Question: I am using a UIpicker with three components. I want if I select a row in first component on the basis of selected component it shows the value of the corresponding data in second component.
i used array for first component value like .now i want if user selected UK in first component then i want to load UKsize1=[NSArray arrayWithObjects:@"1",@"2",@"3",@"4",@"5", nil]; in second component , if user selected US in first component then i want 'EUsize2=[NSArray arrayWithObjects:@"11",@"22",@"33",@"44",@"55", nil];' load in second component. same like for EU value then i want to load 'USsize3=[NSArray arrayWithObjects:@"111",@"222",@"333",@"444",@"555", nil];'. i want second component value changed based on the first component , third component value is fixed.
this code i tried but i am not getting exact value.
'''
- (id)init
{
if (self = [super init]) {
notesToDisplayForKey = [NSArray arrayWithObjects: @"UK", @"US", @"EU", nil];
scaleNames = [NSArray arrayWithObjects: @"11", @"22", @"33", @"555",@"666",@"777",nil];
scaleValue=[NSArray arrayWithObjects: @"1" ,@"2", @"3", @"4",@"5",@"6", @"7",@"8",@"9", @"10",@"11",nil];
UKsize1=[NSArray arrayWithObjects:@"1",@"2",@"3",@"4",@"5", nil];
EUsize2=[NSArray arrayWithObjects:@"11",@"22",@"33",@"44",@"55", nil];
USsize3=[NSArray arrayWithObjects:@"111",@"222",@"333",@"444",@"555", nil];
}
return self;
}
- (NSInteger)numberOfComponentsInPickerView:(UIPickerView *)pickerView
{
return 3;
}
- (NSInteger)pickerView:(UIPickerView *)pickerView numberOfRowsInComponent:(NSInteger)component
{
// Returns
switch (component) {
case 0: return [notesToDisplayForKey count];
case 1:
if([selectedKey isEqualToString:@"UK" ])
{
return [UKsize1 count];
}
else if([selectedKey isEqualToString:@"US"] )
{
return [USsize3 count];
}
else
{
return [EUsize2 count];
}
//return [scaleNames count];
case 2: return [scaleValue count];
default:break;
}
return 0;
}
- (NSString *)pickerView:(UIPickerView *)pickerView titleForRow:(NSInteger)row forComponent:(NSInteger)component
{
switch (component) {
case 0: return [notesToDisplayForKey objectAtIndex:row];
case 1:if([selectedKey isEqualToString:@"UK" ])
{
selectedScale = [scaleNames objectAtIndex:row];
return selectedScale;
}
else if([selectedKey isEqualToString:@"US"] )
{
selectedScale = [USsize3 objectAtIndex:row];
return selectedScale;
}
else
{
selectedScale = [EUsize2 objectAtIndex:row];
return selectedScale;
}
case 2: return [scaleValue objectAtIndex:row];
default:break;
}
return nil;
}
- (void)pickerView:(UIPickerView *)pickerView didSelectRow:(NSInteger)row inComponent:(NSInteger)component
{
// NSLog(@"Row %i selected in component %i", row, component);
switch (component) {
case 0:
selectedKey = [notesToDisplayForKey objectAtIndex:row];
return;
case 1:
// selectedScale = [scaleNames objectAtIndex:row];
if([selectedKey isEqualToString:@"UK" ])
{
selectedScale = [scaleNames objectAtIndex:row];
return;
}
else if([selectedKey isEqualToString:@"US"] )
{
selectedScale = [USsize3 objectAtIndex:row];
return;
}
else
{
selectedScale = [EUsize2 objectAtIndex:row];
return;
}
return;
case 2:
selectedValue = [scaleValue objectAtIndex:row];
return;
default:break;
}
}
'''

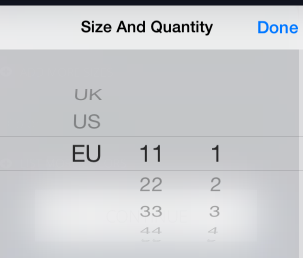
Answer: just check this method .it will work .
'''
- (void)pickerView:(UIPickerView *)pickerView didSelectRow:(NSInteger)row inComponent:(NSInteger)component
{
// NSLog(@"Row %i selected in component %i", row, component);
switch (component) {
case 0:
selectedKey = [notesToDisplayForKey objectAtIndex:row];
[pickerView reloadAllComponents];
return;
case 1:
// selectedScale = [scaleNames objectAtIndex:row];
if([selectedKey isEqualToString:@"UK" ])
{
selectedScale = [UKsize1 objectAtIndex:row];
return;
}
else if([selectedKey isEqualToString:@"US"] )
{
selectedScale = [USsize3 objectAtIndex:row];
return;
}
else
{
selectedScale = [EUsize2 objectAtIndex:row];
return;
}
return;
case 2:
selectedValue = [scaleValue objectAtIndex:row];
return;
default:break;
}
}
'''